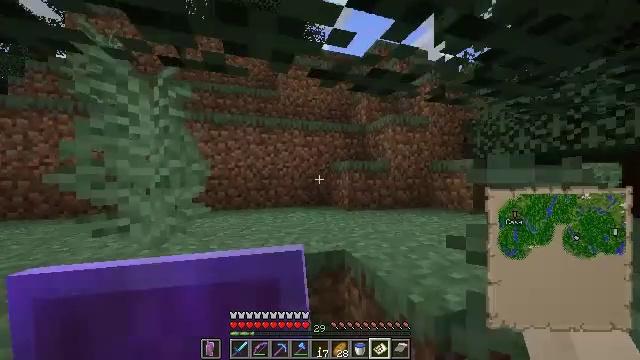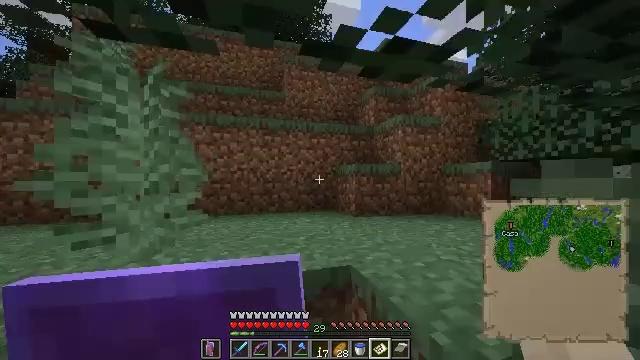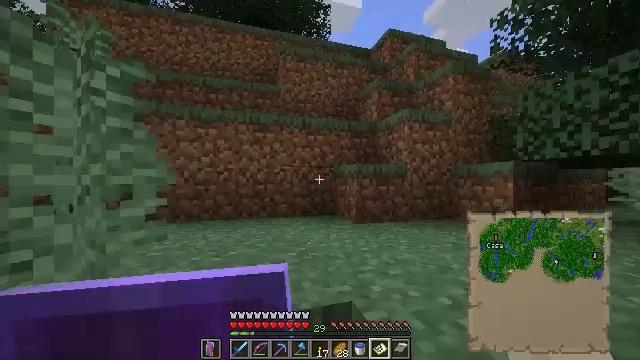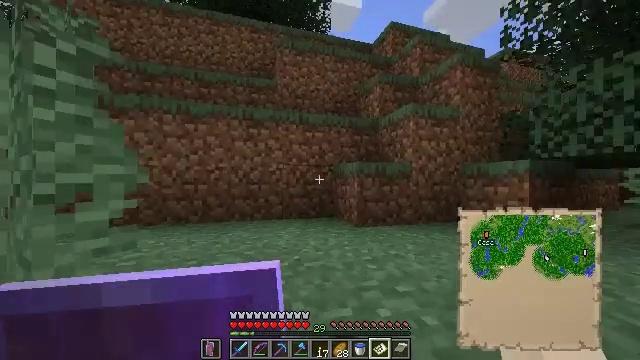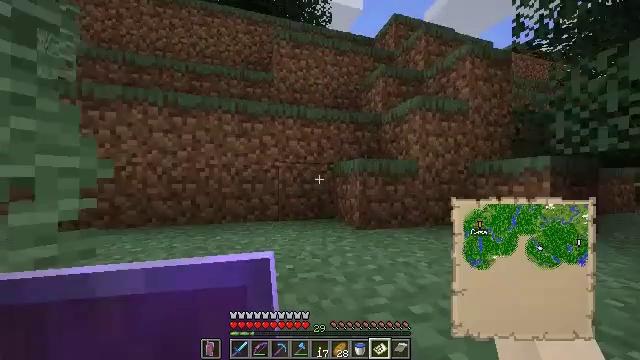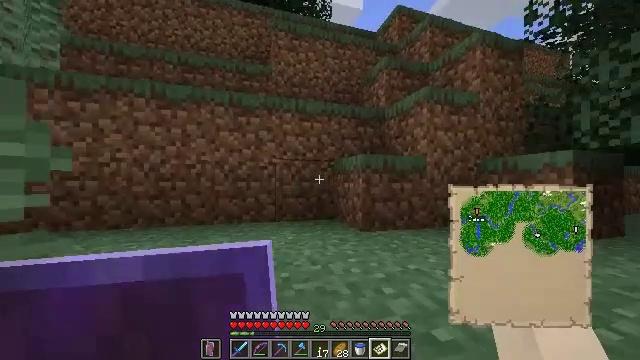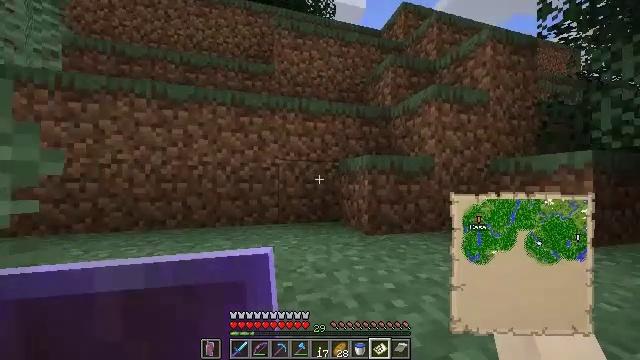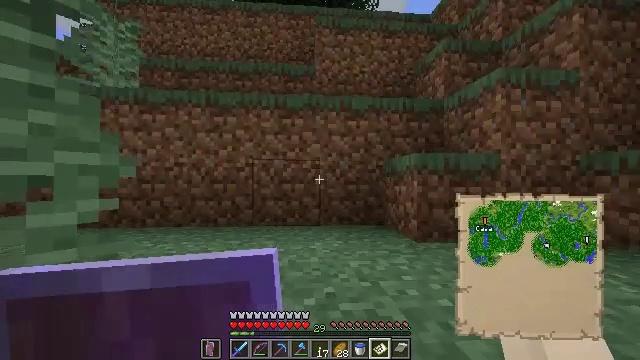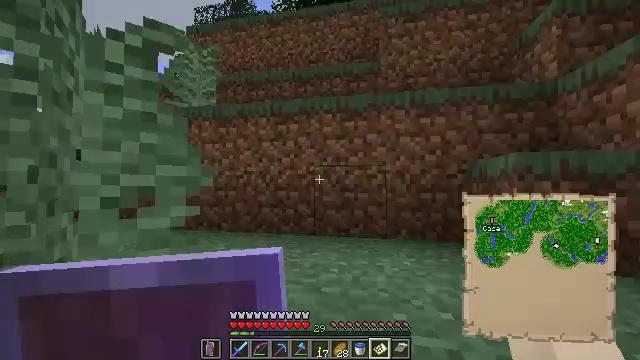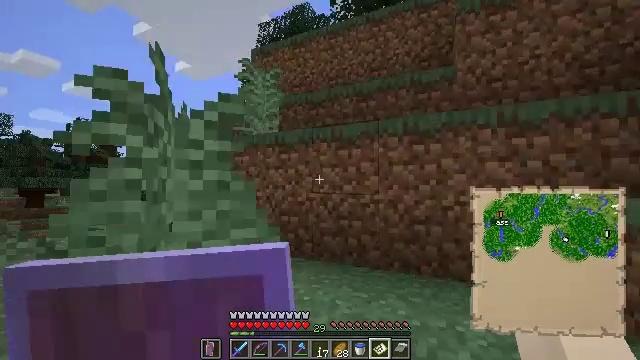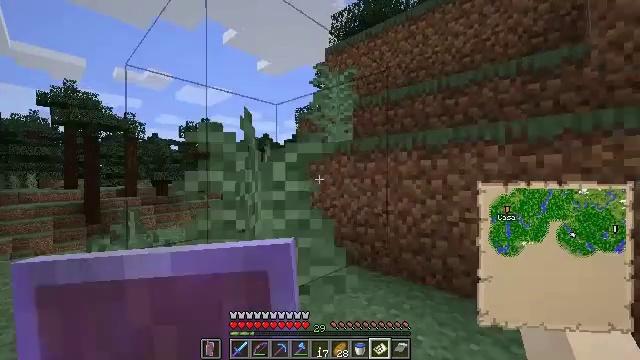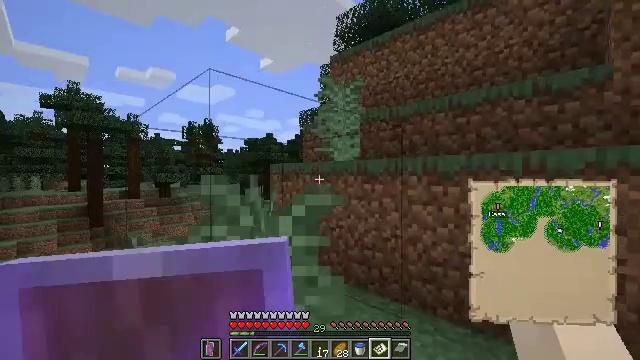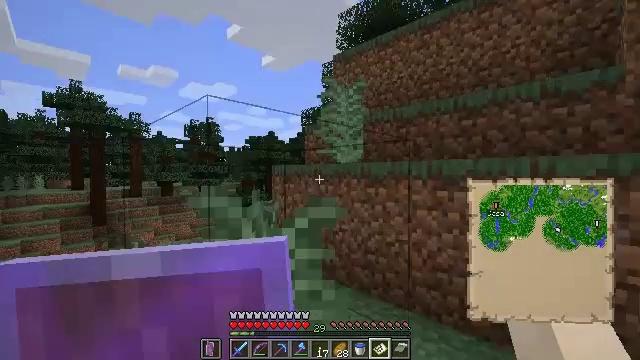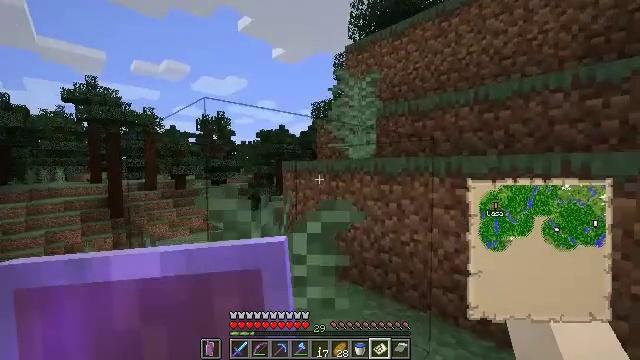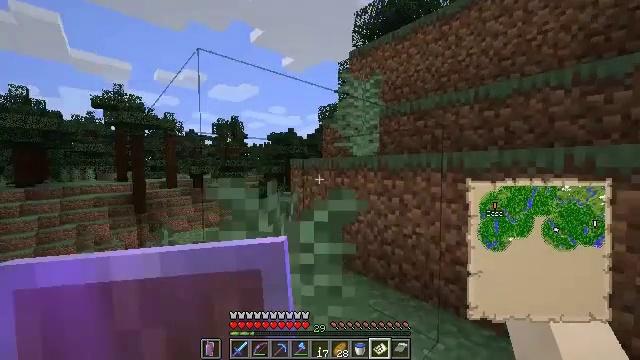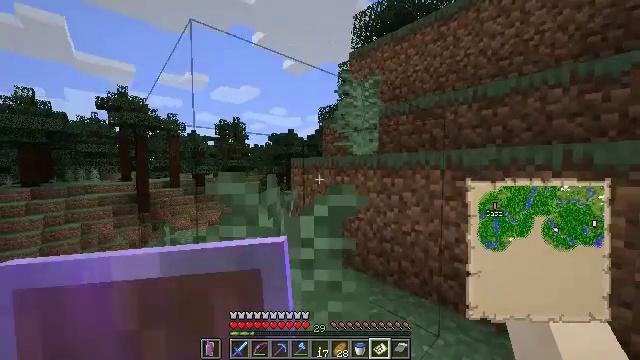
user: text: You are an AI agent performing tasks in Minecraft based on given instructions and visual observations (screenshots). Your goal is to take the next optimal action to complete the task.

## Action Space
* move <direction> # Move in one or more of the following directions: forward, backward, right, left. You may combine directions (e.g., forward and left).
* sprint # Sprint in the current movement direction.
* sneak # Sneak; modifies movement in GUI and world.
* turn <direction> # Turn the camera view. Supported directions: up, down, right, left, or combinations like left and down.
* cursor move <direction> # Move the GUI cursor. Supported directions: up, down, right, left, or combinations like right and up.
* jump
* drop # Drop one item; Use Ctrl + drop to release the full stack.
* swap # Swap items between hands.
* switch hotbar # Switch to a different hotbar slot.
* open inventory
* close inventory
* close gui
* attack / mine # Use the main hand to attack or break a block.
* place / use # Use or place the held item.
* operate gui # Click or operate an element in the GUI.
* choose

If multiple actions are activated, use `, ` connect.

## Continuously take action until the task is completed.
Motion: motion action
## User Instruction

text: Dig up the gold block to add to your inventory.
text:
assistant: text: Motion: move forward, turn left
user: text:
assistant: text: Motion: move forward
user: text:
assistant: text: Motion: move forward
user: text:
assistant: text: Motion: move forward
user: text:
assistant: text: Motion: move forward
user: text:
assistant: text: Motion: move forward
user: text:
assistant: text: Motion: move forward, turn left
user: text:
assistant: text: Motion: move forward, turn left and up, jump
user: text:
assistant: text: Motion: move forward, turn left, jump
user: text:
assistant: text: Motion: move forward, turn left and down, jump
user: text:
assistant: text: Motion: move forward
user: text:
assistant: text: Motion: move forward
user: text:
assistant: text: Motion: move forward, sprint, turn left and down
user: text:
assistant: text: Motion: move forward, sprint, turn left
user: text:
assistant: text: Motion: move forward, sprint
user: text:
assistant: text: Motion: move forward, turn left
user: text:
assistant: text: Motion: move forward, turn left and down
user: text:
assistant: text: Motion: move forward, turn down
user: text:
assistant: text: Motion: move forward, turn down
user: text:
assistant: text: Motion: move forward
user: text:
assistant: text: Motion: move forward
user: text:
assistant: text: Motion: move forward
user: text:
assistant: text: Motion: move forward
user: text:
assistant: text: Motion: move forward
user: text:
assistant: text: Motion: move forward
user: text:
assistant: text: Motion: move forward
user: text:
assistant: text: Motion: move forward
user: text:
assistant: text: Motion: move forward and move left, turn right
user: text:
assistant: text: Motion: move forward and move left
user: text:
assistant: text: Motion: move forward and move left